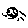
Label: moon